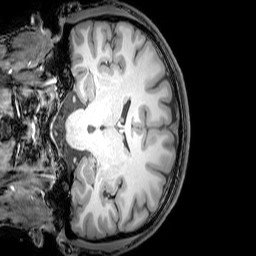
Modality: T1w
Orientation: coronal
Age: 22
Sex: male
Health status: healthy
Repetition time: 0.081 s
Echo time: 0.037 s